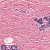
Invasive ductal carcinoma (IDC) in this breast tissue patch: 0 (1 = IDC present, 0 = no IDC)